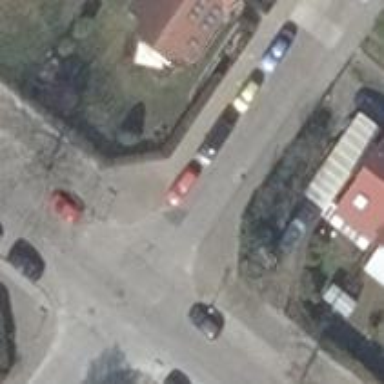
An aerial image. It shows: Unmarked road crossing.